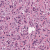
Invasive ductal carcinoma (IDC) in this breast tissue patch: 1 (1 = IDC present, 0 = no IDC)